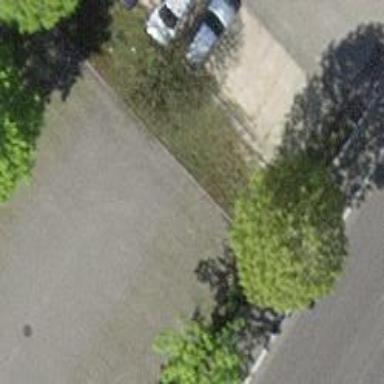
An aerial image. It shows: Road serving as parking aisle.